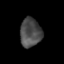
Tissue: lung
Cell type: Epithelial cells
Senescence score: 0.1498
Nuclear area (px): 598
Mean DAPI intensity: 75.687